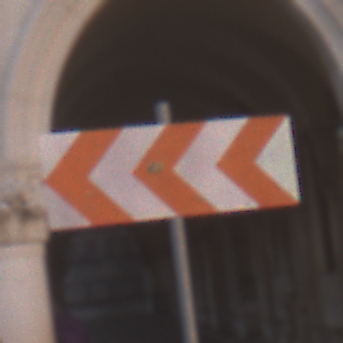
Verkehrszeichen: RichtungstafelnInKurvenGrossRechts
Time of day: SunriseSunset
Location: Outdoor (Urban)
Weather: Clear
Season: NotSpecified
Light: Natural